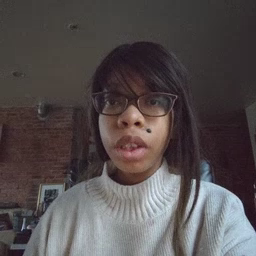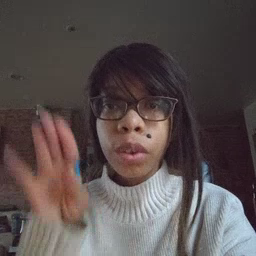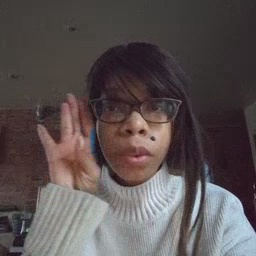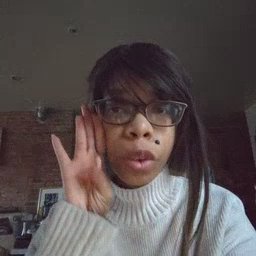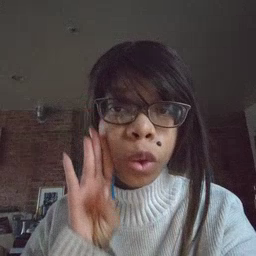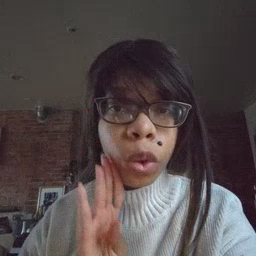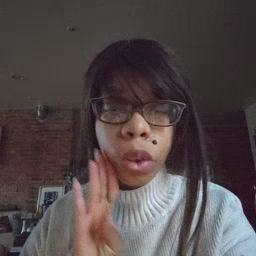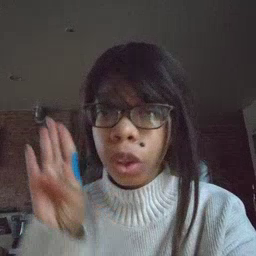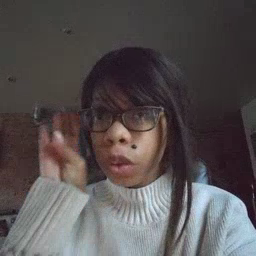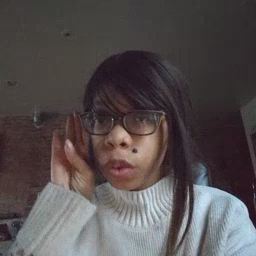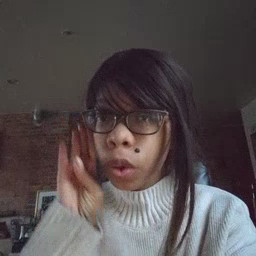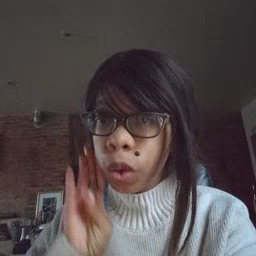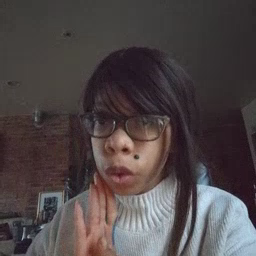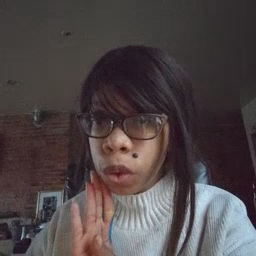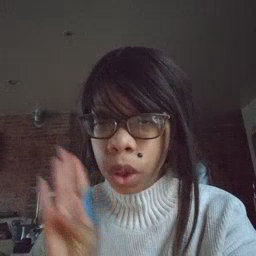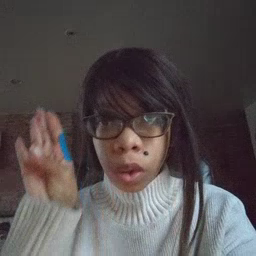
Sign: brown